Question: My code tries to multiply 12303 by 174596.
Any decent calculator is capable of providing an answer to this, so why do I get an OverflowException? It also happens when I execute it directly in the Immediate Window.
The code is meant to determine the position of a certain value in a binary file. The file itself is 7 Gb in size.
Is there any way to solve this?
'''
Dim position As Long = hisFileHeader.StreamStartDataPosition +
(TSIdx * hisFileHeader.StreamDataBlockSize)
'''
'tsidx' has a value of 12303 and 'StreamDataBlockSize' has a value of 174596

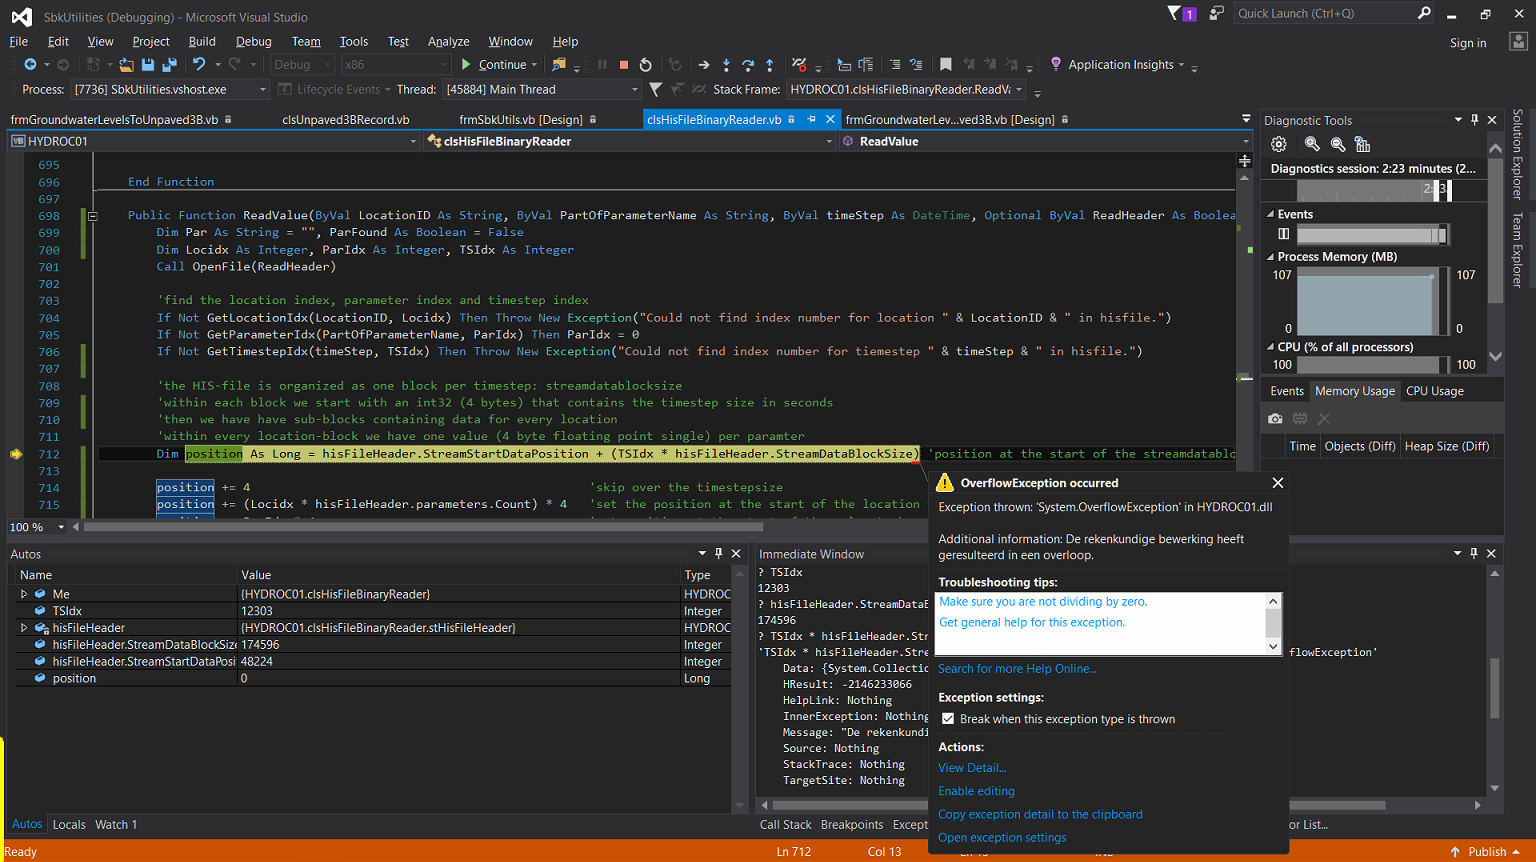
Answer: I'm guessing that 'tsidx' and 'StreamDataBlockSize' are 'Integer' types. The largest number an 'Integer' type can hold is 2,147,483,647. The multiplication in brackets is then done expecting an integer result, but the answer is out of the range of 'Integer' types. Change your code to ..
'''
Dim position As Long = hisFileHeader.StreamStartDataPosition + (CLng(TSIdx) * hisFileHeader.StreamDataBlockSize)
'''
and the multiplication will be done with the expectation of a 'Long' type.